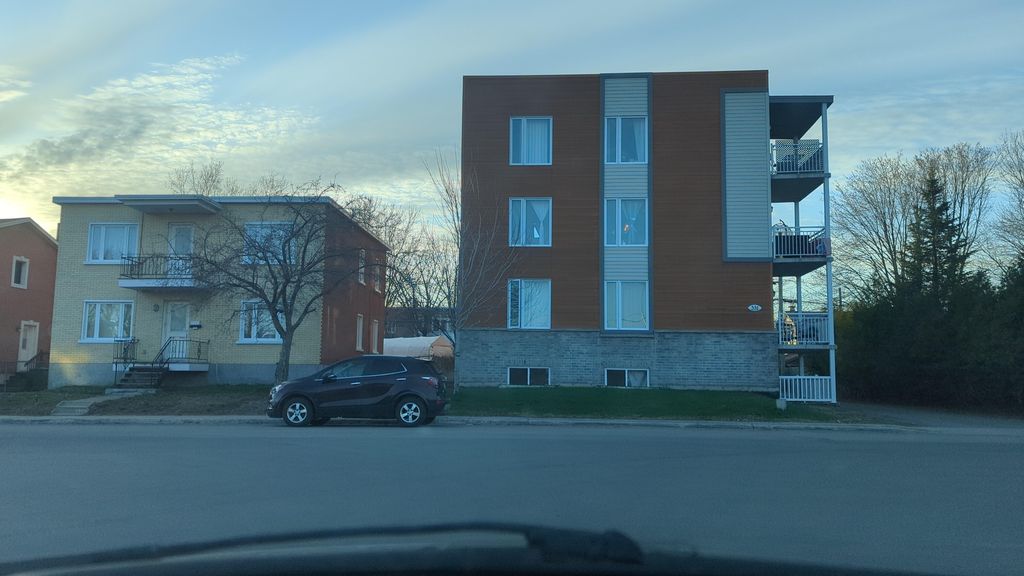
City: quebec_city